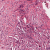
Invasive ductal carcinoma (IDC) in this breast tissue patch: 1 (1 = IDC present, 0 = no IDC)